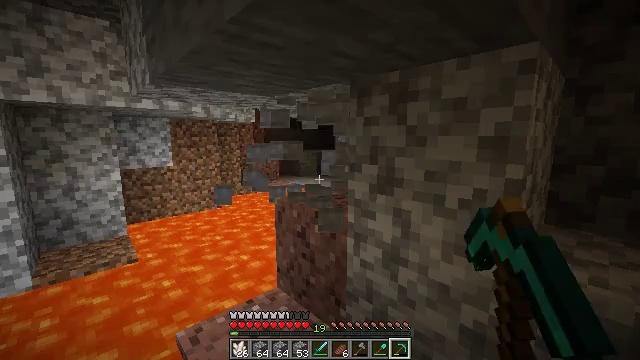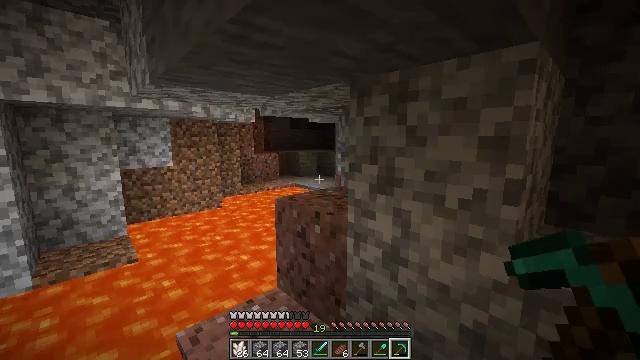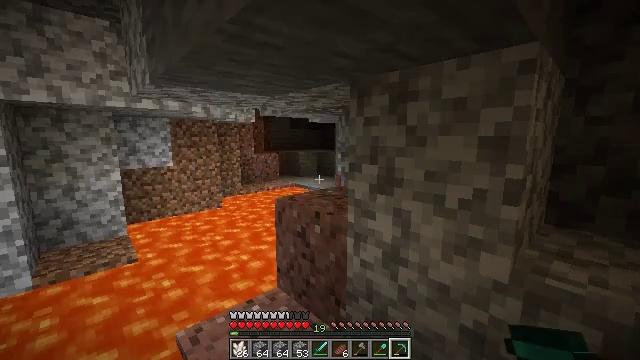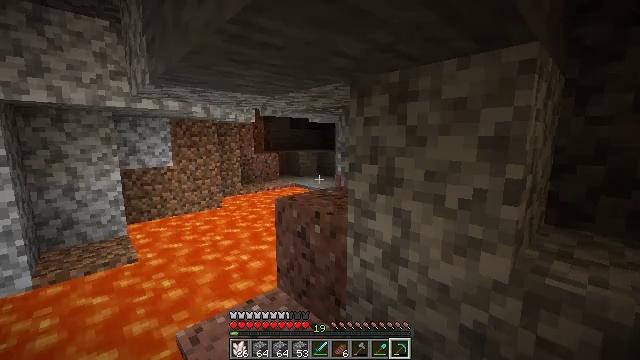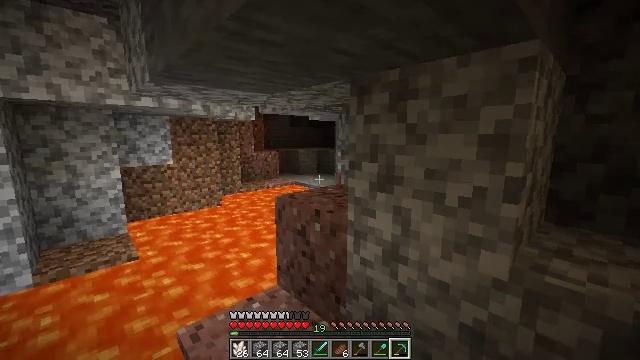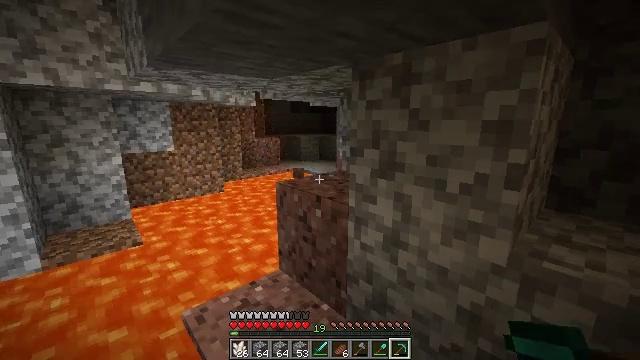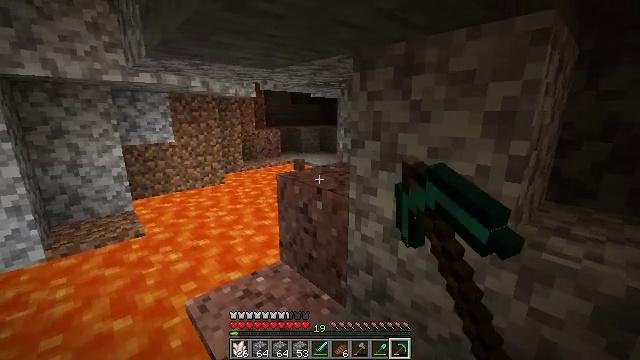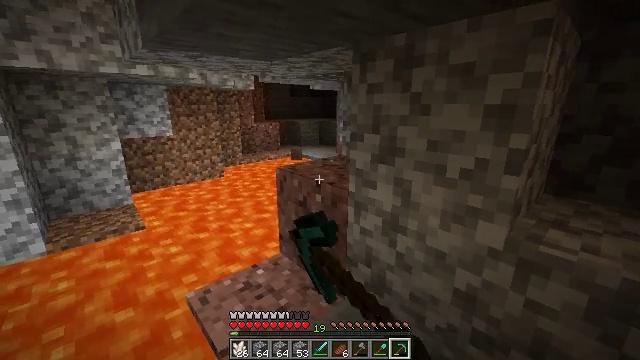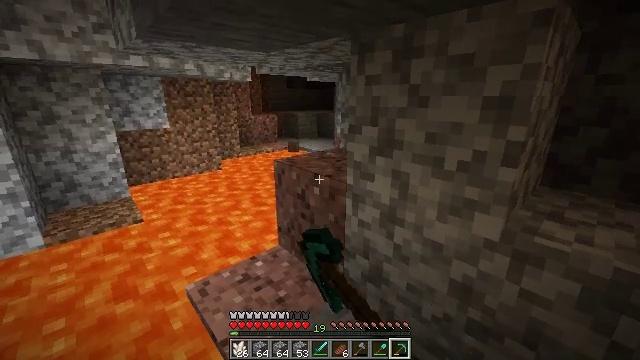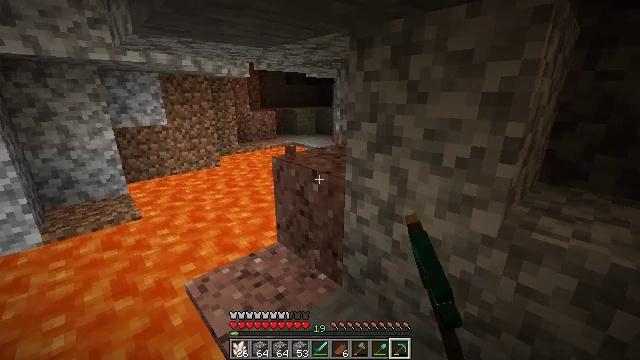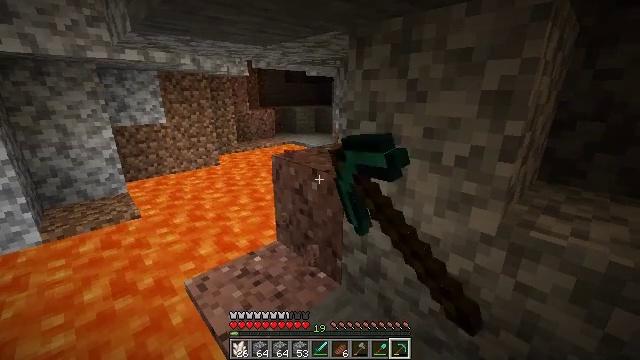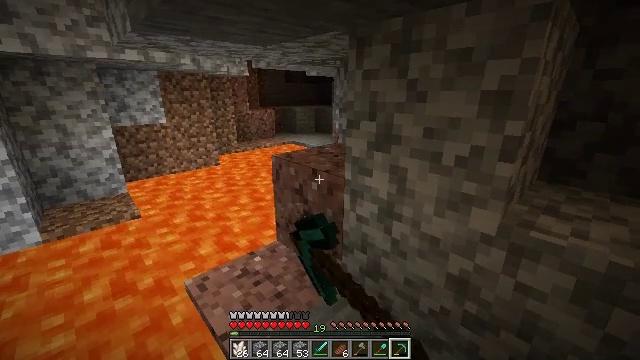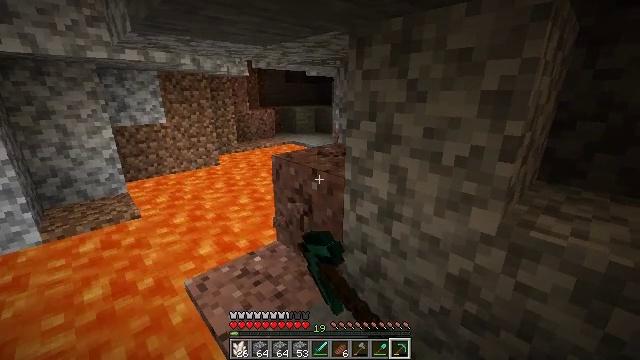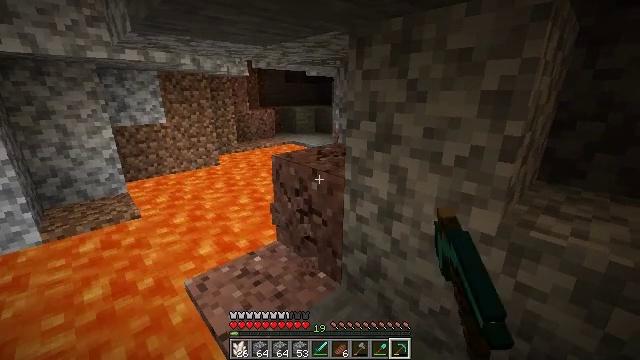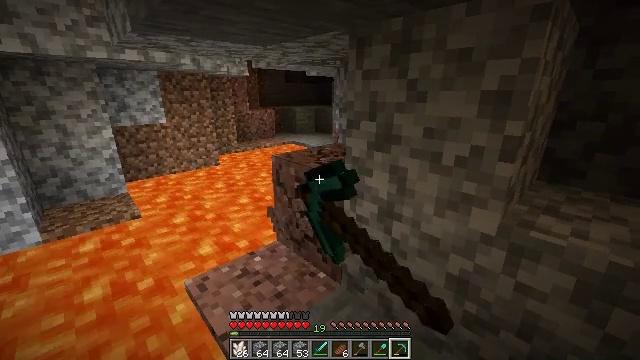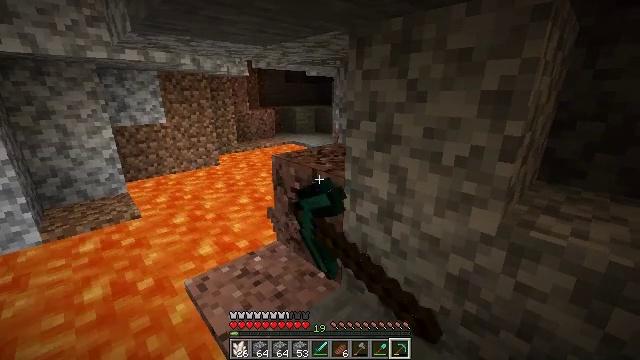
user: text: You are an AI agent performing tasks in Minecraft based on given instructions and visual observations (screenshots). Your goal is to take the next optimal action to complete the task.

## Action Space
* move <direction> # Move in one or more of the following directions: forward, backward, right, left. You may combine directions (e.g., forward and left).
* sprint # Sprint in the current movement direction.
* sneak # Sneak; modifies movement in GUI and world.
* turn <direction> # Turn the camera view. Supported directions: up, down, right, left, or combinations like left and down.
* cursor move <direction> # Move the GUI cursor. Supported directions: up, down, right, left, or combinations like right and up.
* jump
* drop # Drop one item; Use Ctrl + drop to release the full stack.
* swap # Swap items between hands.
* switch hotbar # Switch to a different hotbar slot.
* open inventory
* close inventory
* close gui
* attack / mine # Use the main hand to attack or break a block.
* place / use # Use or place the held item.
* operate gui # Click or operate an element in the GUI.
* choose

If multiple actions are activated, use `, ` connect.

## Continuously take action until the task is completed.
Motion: motion action
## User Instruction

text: Attack the ground to harvest granite.
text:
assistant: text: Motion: attack / mine
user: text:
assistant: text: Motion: attack / mine
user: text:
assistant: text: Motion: attack / mine
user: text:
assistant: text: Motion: attack / mine
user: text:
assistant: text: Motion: turn down, attack / mine
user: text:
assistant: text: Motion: turn down, attack / mine
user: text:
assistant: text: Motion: turn down, attack / mine
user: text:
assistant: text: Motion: turn down, attack / mine
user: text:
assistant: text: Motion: attack / mine
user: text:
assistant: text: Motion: attack / mine
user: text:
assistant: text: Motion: attack / mine
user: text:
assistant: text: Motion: attack / mine
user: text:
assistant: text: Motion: attack / mine
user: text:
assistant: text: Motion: attack / mine
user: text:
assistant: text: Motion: attack / mine
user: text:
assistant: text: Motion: attack / mine
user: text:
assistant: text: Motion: attack / mine
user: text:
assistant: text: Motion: attack / mine
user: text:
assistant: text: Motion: attack / mine
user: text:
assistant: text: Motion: turn right and down, attack / mine
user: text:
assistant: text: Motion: turn right and down, attack / mine
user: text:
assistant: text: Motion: attack / mine